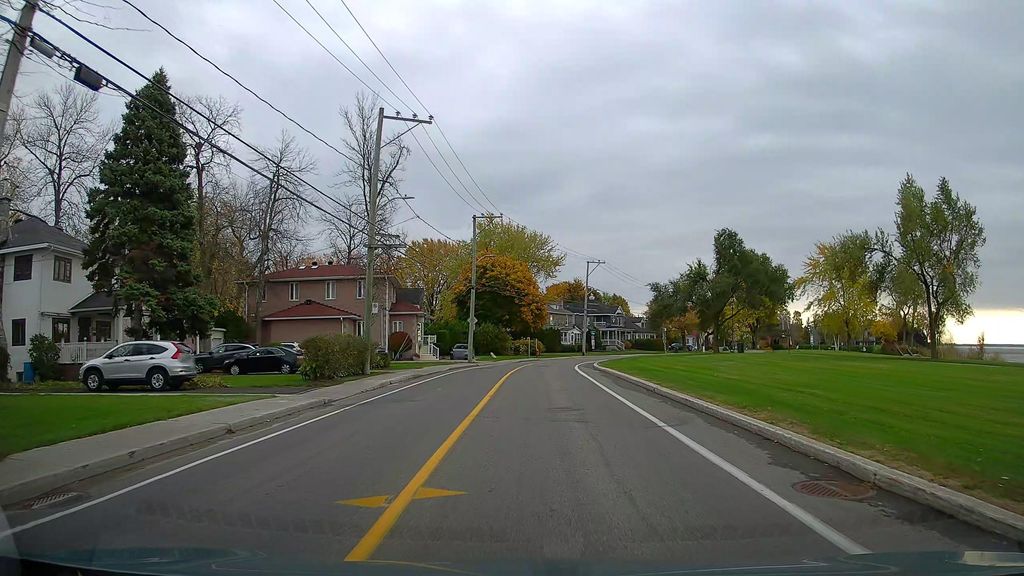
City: montreal